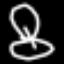
Label: hourglass